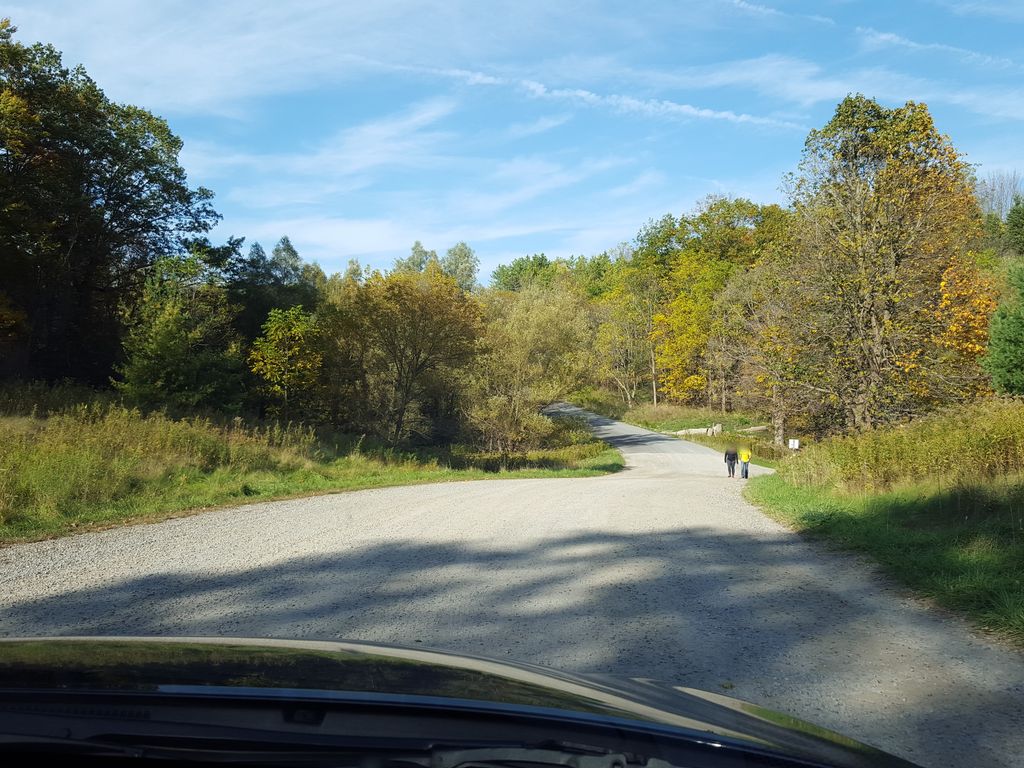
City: hamilton